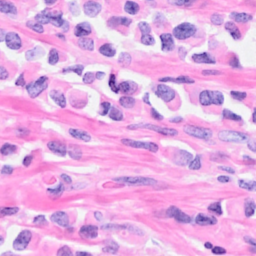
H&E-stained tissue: Breast